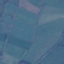
Land use / land cover: Pasture